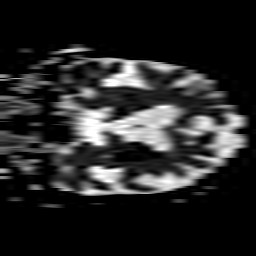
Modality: ADC
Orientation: coronal
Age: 83
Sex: female
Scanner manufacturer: philips
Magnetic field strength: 3 T
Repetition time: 3.877 s
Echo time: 0.05933 s